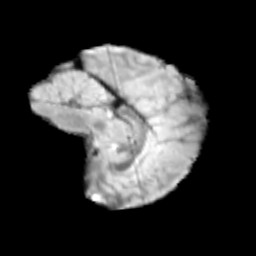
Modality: T2w
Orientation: sagittal
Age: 10
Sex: male
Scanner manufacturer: siemens
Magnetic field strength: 3 T
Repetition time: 3.8 s
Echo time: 0.07 s